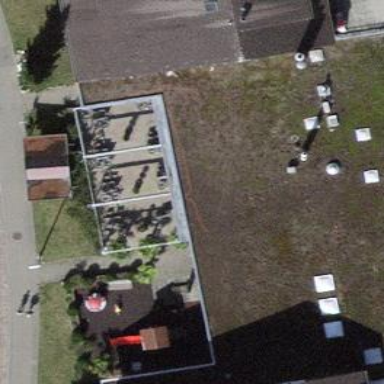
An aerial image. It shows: Beauty shop.